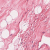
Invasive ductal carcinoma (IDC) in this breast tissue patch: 0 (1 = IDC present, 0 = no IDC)